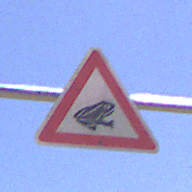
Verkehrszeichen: AmphibienwanderungLinks
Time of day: Midday
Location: Outdoor (Nature)
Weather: Clear
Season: NotSpecified
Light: Natural